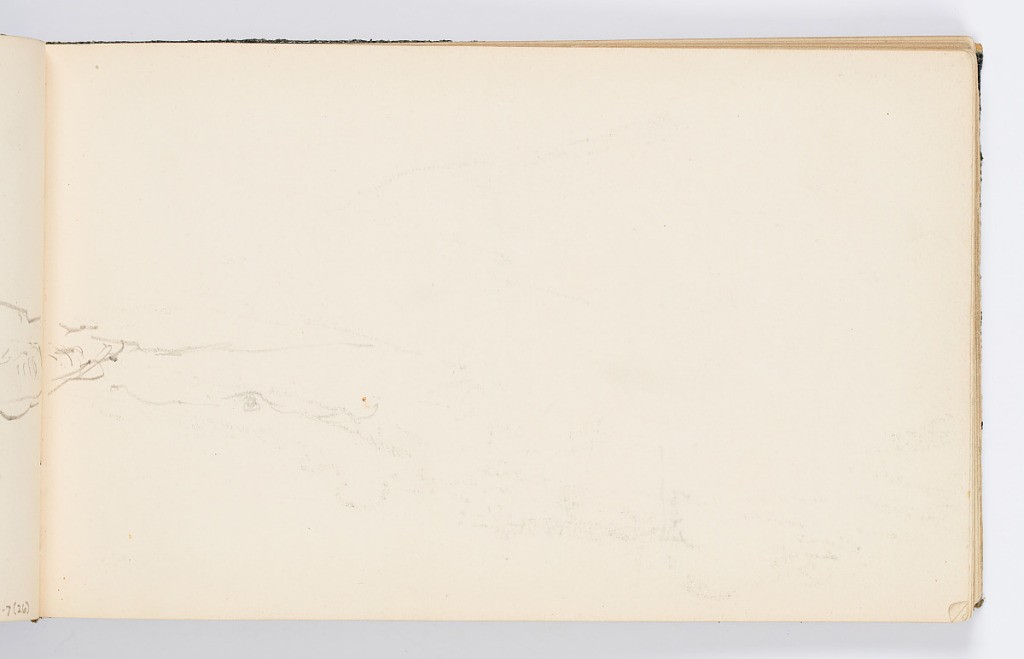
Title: Sketchbook Page: Landscape
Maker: Kenyon Cox, American, 1856–1919
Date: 1883
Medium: Graphite on paper
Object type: Sketchbook folio
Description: Recto: Sketch of landscape continued from opposite page.
Verso: Poem titled Sea Lullaby.